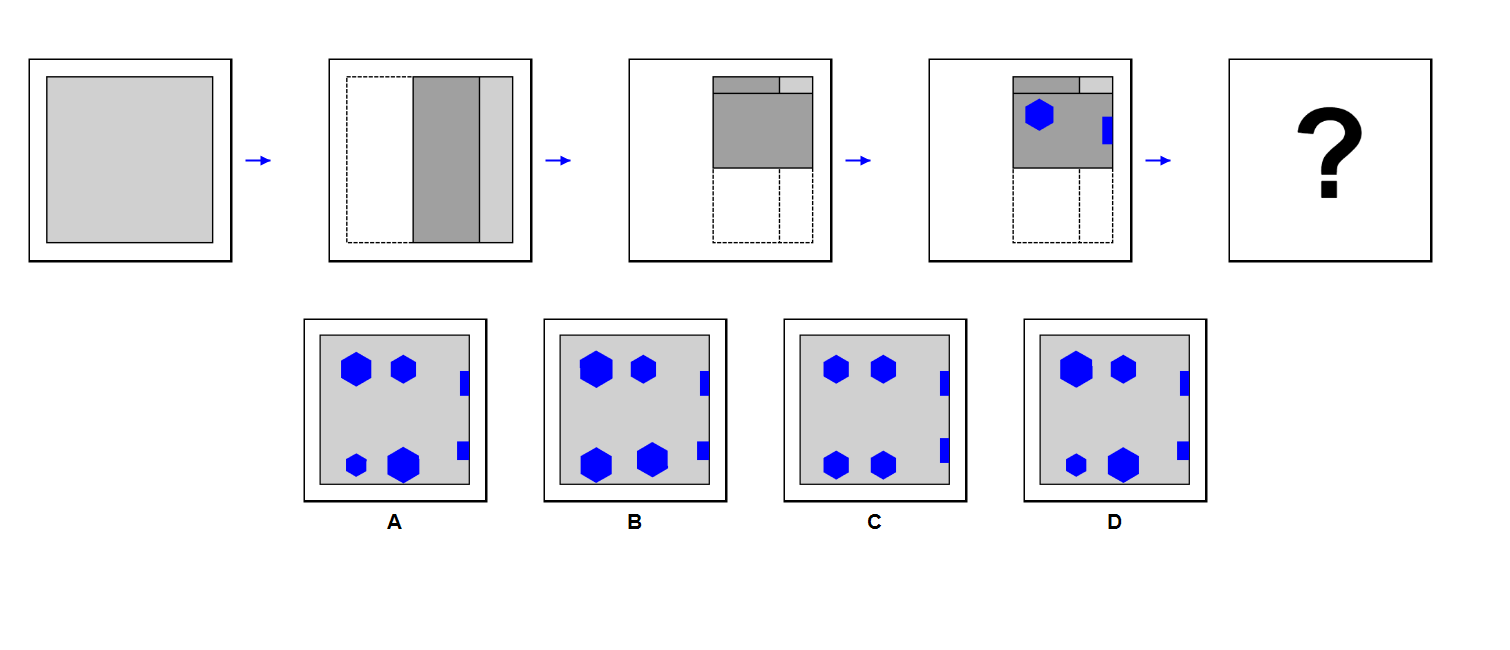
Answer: C